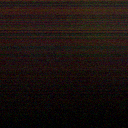
Screen state: off